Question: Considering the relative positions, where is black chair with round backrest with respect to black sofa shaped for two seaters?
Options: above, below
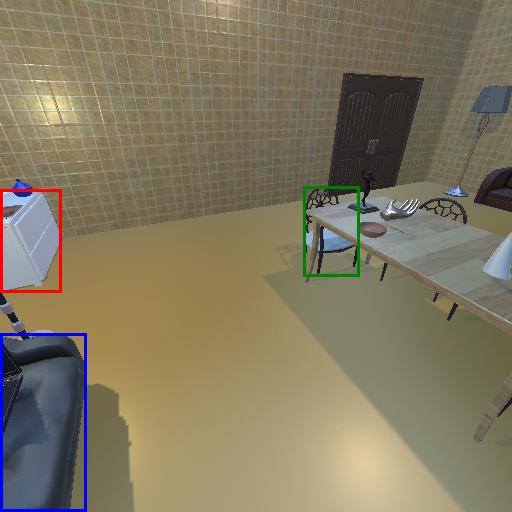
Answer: above